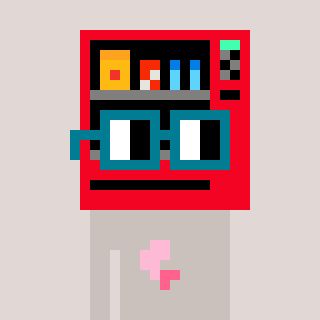
a pixel art character with square dark green glasses, a vending machine-shaped head and a foggrey-colored body on a warm background